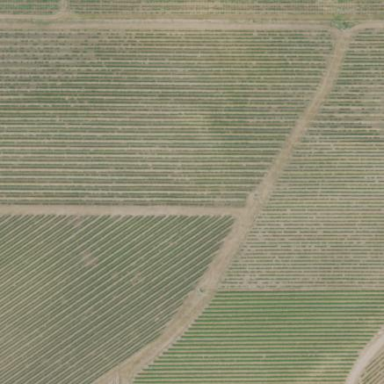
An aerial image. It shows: Vineyard where grapes are grown.